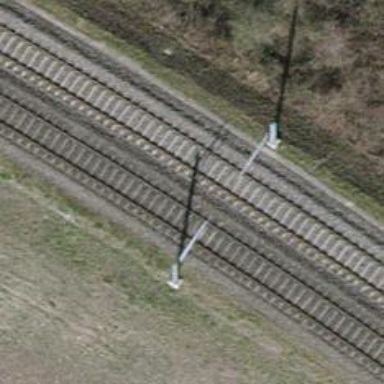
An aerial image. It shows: Railway track with contact lines for electrification.